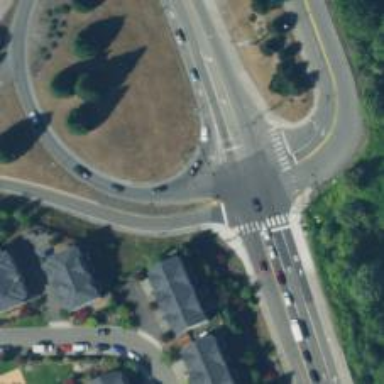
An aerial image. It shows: Trunk link highway with onramp junction.